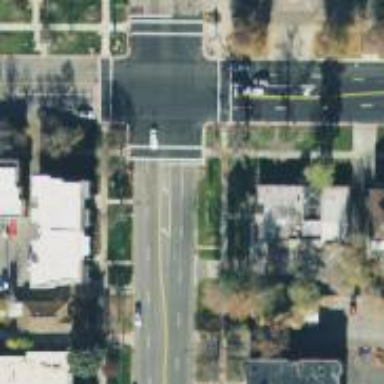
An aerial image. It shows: Footway on asphalt with marked crossing lines.